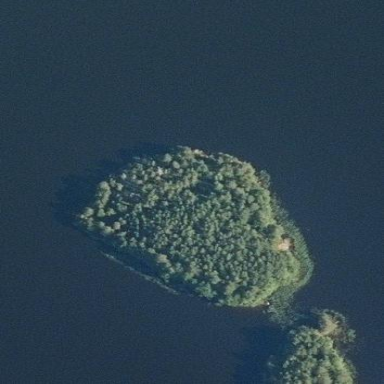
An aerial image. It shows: Islet.